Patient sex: M
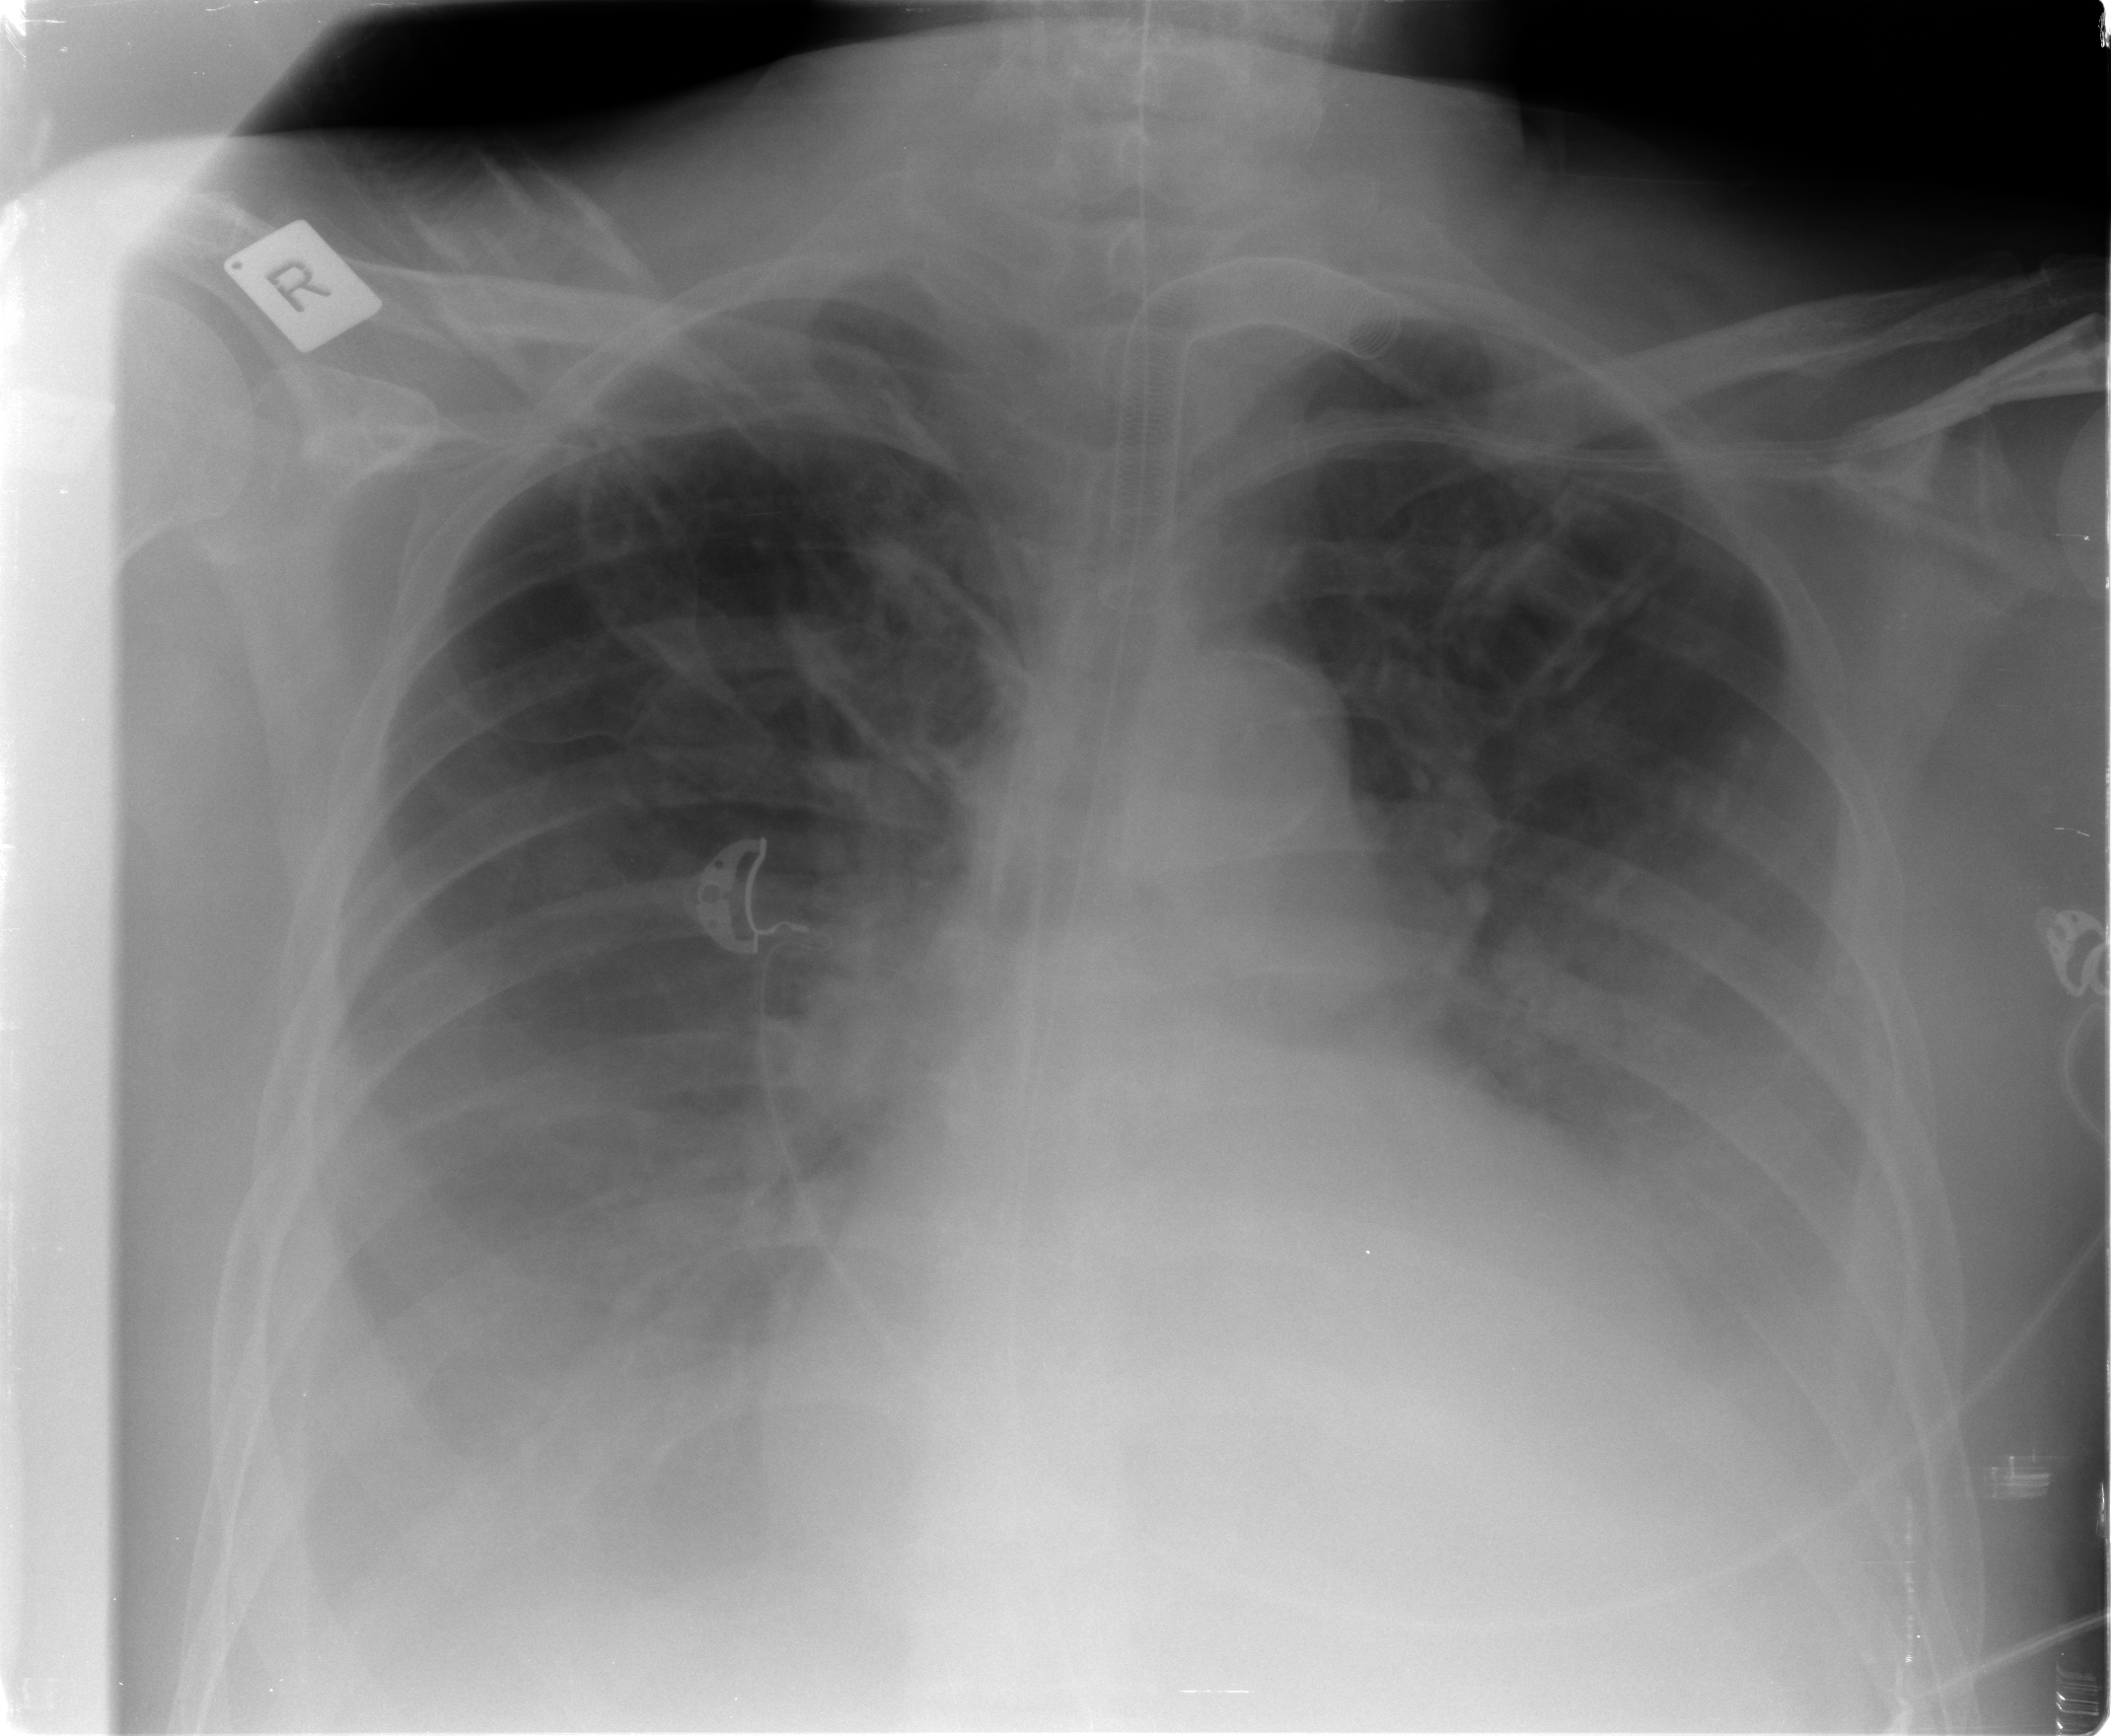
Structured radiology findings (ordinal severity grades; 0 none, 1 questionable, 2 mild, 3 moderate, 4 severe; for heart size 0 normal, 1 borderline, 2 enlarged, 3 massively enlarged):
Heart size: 2
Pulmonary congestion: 3
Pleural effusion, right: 3
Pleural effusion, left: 3
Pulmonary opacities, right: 0
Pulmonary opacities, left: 0
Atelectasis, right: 3
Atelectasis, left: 3